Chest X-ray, AP view. Patient: 16 years old, sex M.
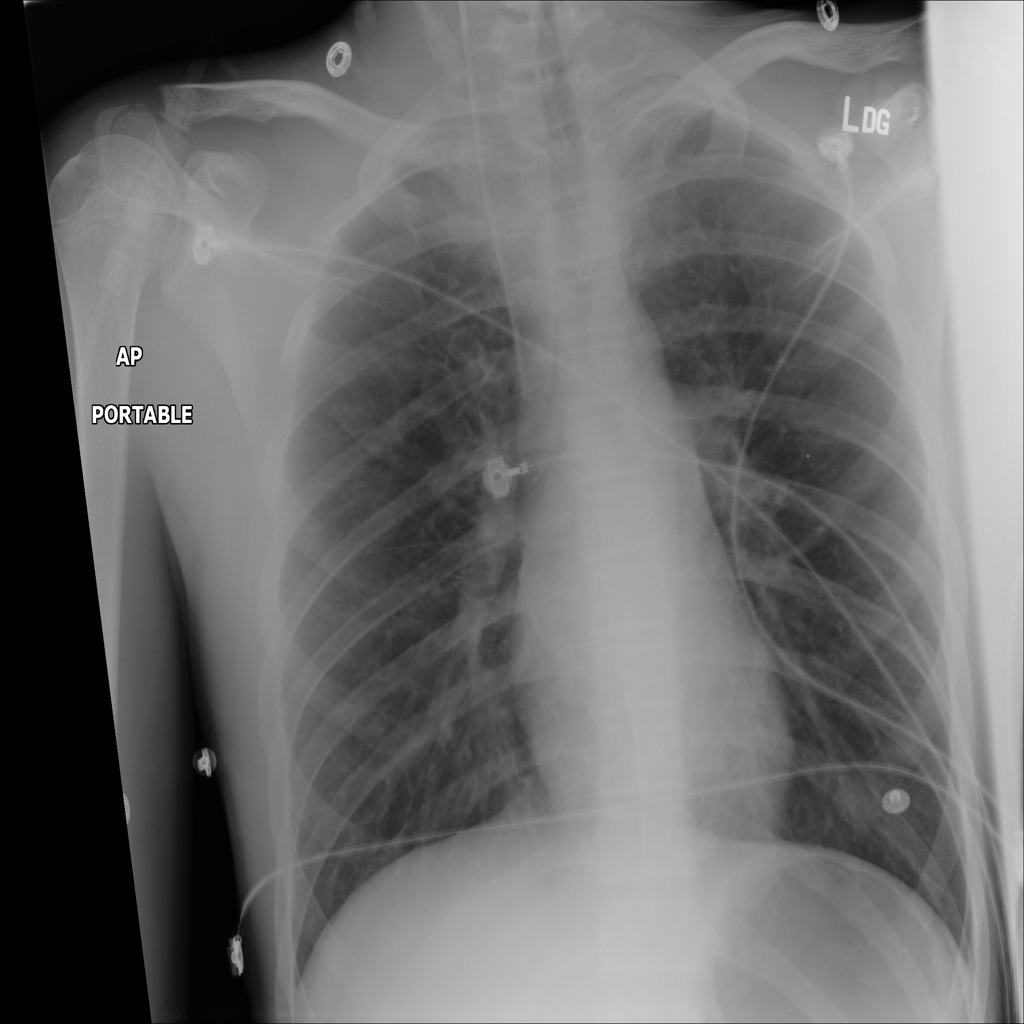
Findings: No Finding